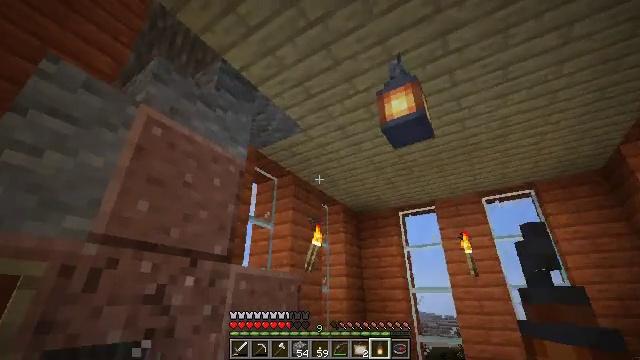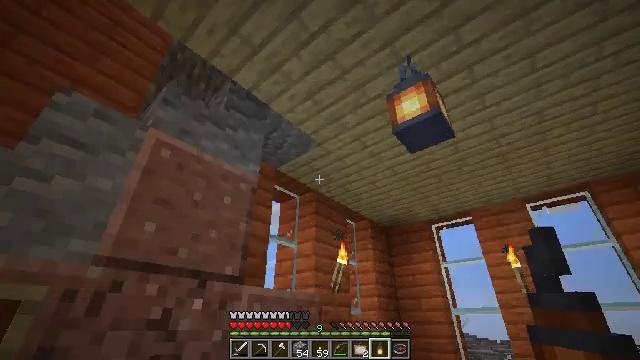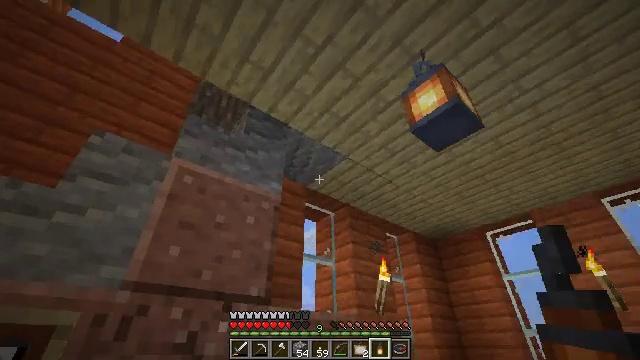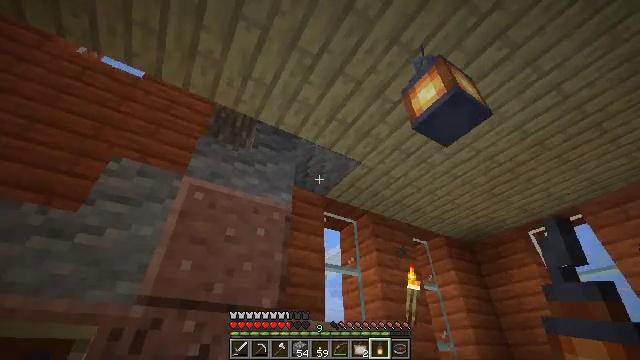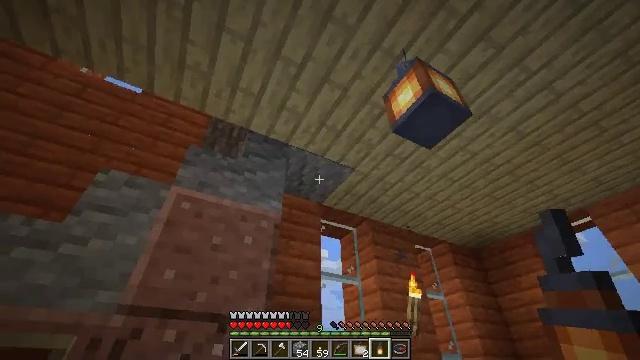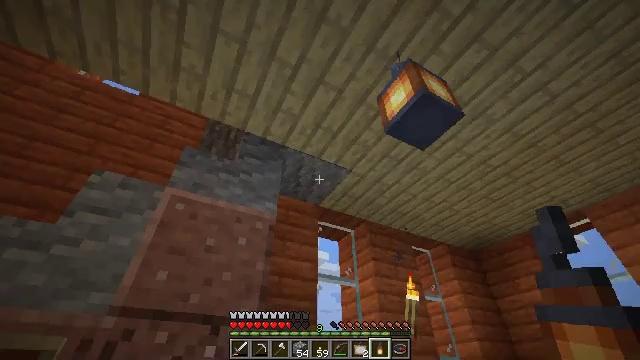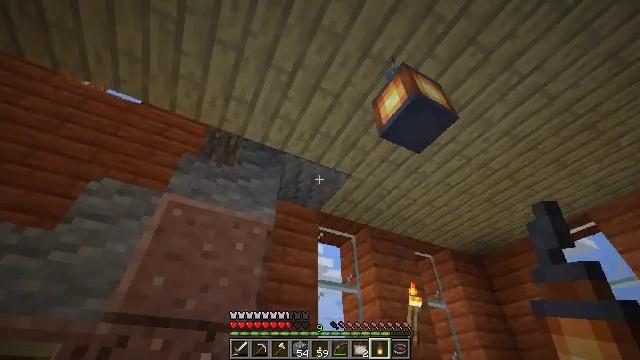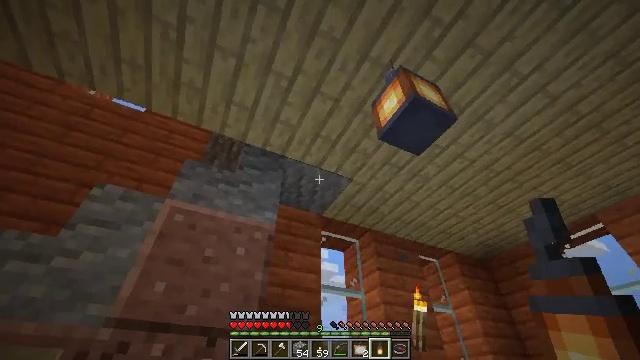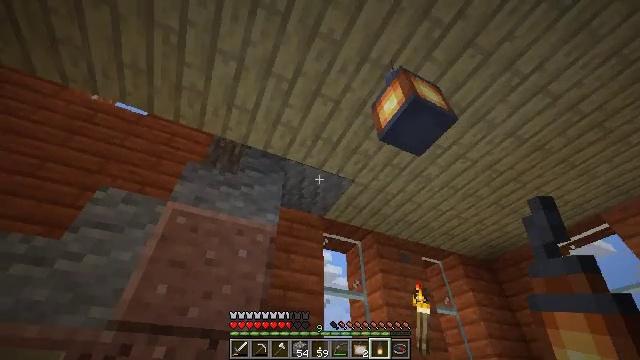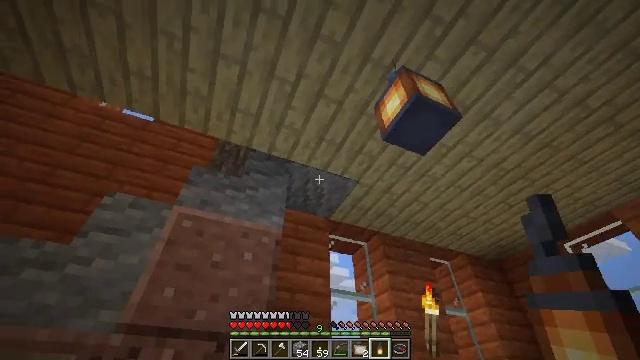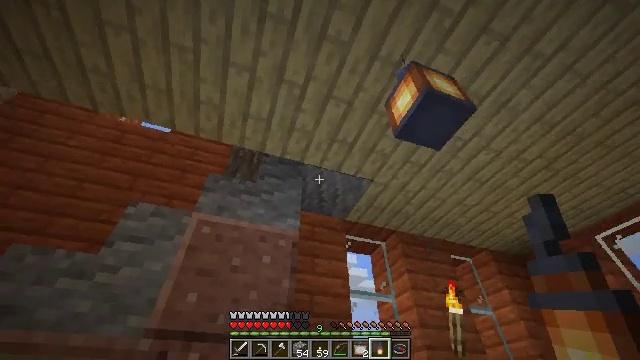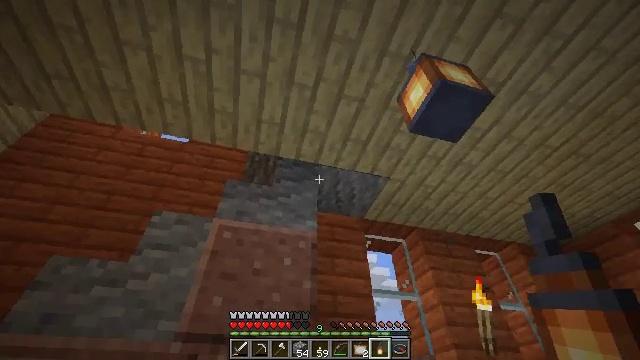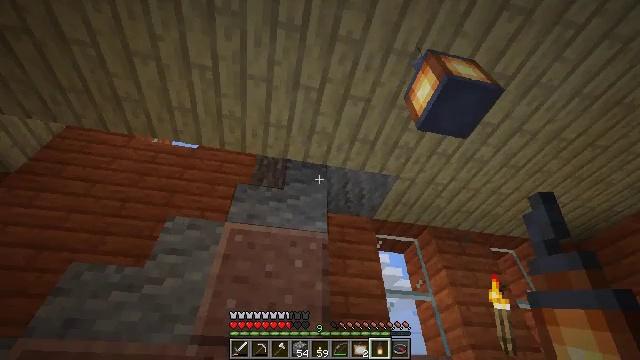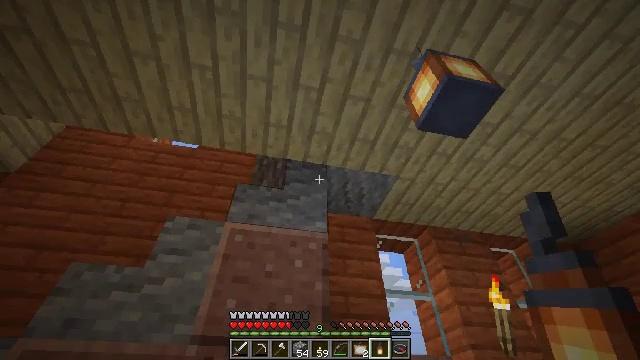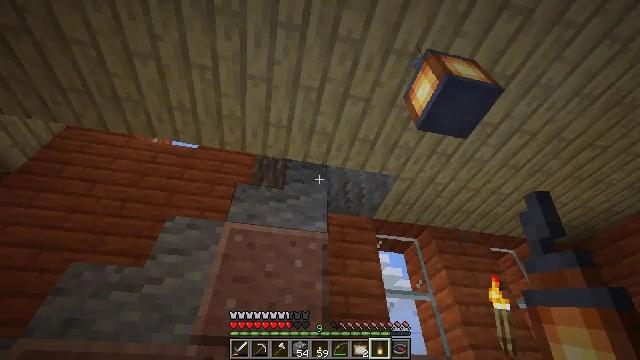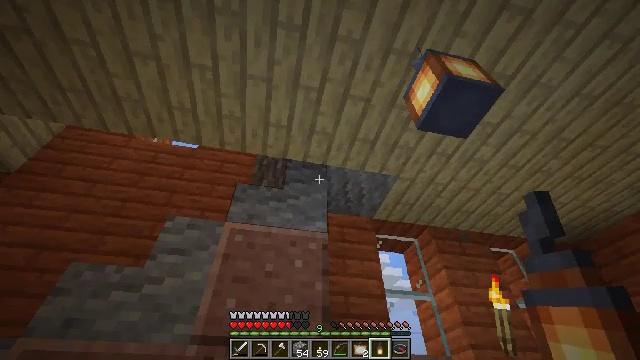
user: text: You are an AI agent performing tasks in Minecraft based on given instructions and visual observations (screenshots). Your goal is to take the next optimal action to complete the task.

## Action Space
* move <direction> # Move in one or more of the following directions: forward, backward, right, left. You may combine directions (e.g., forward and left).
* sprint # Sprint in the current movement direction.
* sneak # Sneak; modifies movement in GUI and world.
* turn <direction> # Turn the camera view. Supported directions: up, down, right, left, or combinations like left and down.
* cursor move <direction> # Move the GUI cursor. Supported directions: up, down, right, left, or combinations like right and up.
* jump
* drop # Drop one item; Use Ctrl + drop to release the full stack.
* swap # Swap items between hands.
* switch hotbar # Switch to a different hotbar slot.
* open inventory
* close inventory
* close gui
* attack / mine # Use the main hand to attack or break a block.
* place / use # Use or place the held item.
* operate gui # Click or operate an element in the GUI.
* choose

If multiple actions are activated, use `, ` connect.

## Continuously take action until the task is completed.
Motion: motion action
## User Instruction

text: Attack the lantern to recycle it.
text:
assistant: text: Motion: move forward and move right, turn left and up
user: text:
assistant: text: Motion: move right, turn left and up
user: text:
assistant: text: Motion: move right, turn left and up
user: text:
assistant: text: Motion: turn left and up
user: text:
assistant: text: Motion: no_op
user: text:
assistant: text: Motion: turn left and up
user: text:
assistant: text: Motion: turn left and up
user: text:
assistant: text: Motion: no_op
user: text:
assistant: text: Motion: turn left
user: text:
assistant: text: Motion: turn left
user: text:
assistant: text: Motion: turn left
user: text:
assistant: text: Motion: turn left
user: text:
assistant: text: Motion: no_op
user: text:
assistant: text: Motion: no_op
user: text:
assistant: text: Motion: no_op
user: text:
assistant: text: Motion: no_op
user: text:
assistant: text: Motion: no_op
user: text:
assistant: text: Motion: move right
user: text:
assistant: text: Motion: move right
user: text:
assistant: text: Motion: move right
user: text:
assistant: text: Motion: no_op
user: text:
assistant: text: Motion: turn left
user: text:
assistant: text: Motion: move left, turn left and down
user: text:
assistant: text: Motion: move left, turn left and down
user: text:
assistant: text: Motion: move left, turn left and down
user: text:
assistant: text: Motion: move left, turn left and down
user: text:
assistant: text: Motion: move left, turn left and down
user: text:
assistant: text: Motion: move forward and move left, turn left and down
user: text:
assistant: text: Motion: move forward and move left, turn left and down
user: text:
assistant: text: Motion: move forward, turn left and down